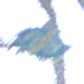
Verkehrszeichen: EndeMindestgeschwindigkeit
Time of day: SunriseSunset
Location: Outdoor (Nature)
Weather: Clear
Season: Winter
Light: Natural